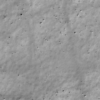
Label: not_dusty